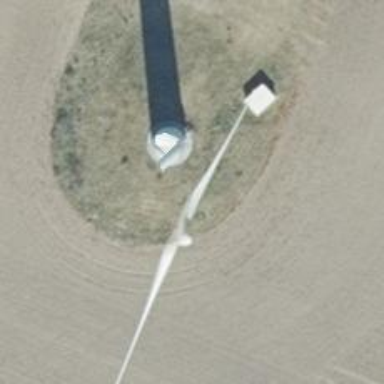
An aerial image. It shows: Wind generator powered by wind turbines.